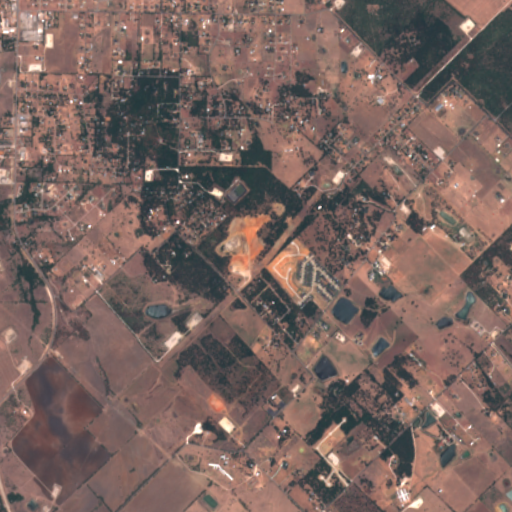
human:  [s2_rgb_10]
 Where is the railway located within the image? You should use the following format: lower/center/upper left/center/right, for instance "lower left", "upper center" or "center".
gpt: The railway is located in the right of the image.
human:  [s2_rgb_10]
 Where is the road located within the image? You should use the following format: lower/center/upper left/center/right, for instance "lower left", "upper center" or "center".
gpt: There is no road in the image.